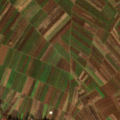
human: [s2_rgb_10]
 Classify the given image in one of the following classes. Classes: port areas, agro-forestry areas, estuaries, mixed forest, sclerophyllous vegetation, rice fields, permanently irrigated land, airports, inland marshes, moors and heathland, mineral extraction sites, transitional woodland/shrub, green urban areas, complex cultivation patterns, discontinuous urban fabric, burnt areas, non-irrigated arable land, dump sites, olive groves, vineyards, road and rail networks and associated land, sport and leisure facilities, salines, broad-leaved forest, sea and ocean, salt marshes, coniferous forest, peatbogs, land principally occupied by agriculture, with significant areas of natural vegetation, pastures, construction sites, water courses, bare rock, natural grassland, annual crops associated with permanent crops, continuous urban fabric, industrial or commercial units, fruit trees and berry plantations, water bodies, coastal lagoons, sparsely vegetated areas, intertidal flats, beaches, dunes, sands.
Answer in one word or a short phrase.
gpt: non-irrigated arable land, land principally occupied by agriculture, with significant areas of natural vegetation